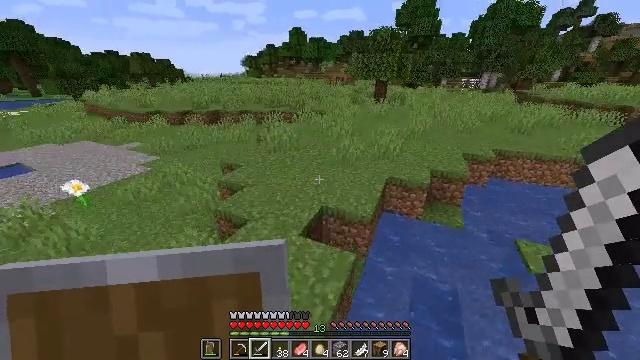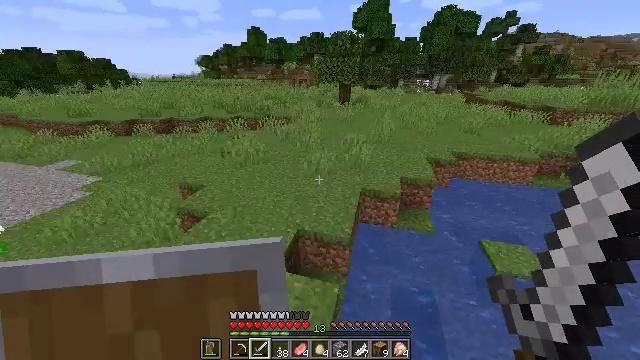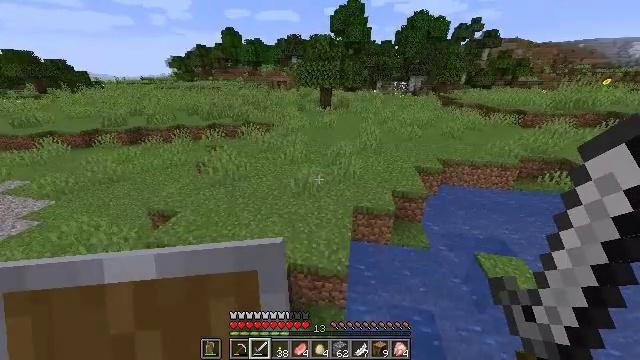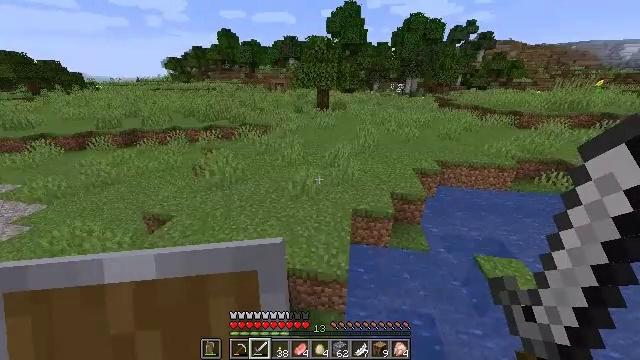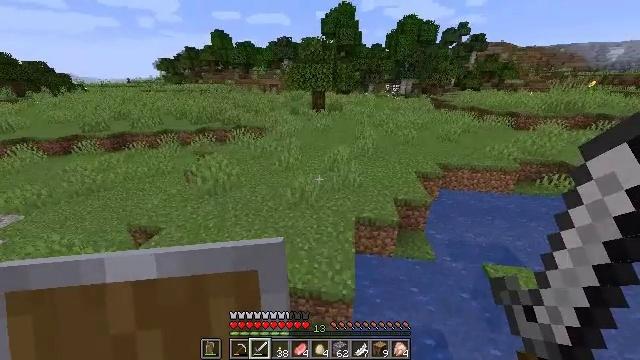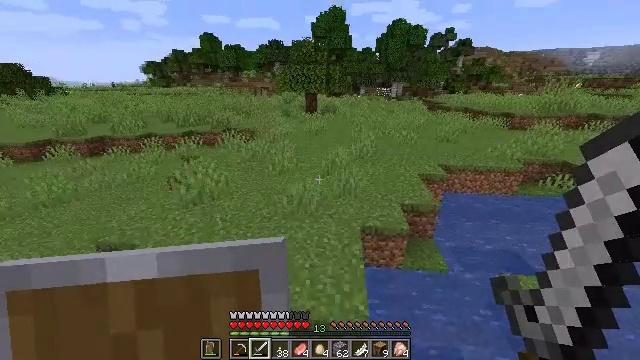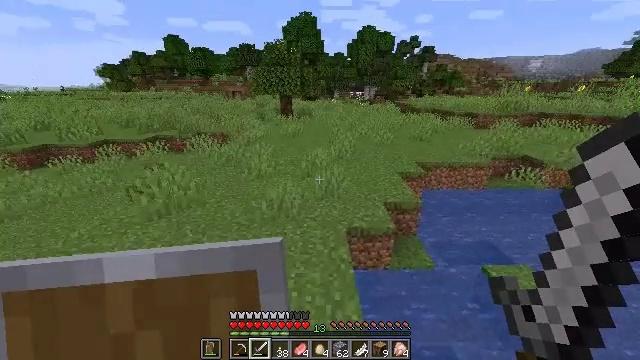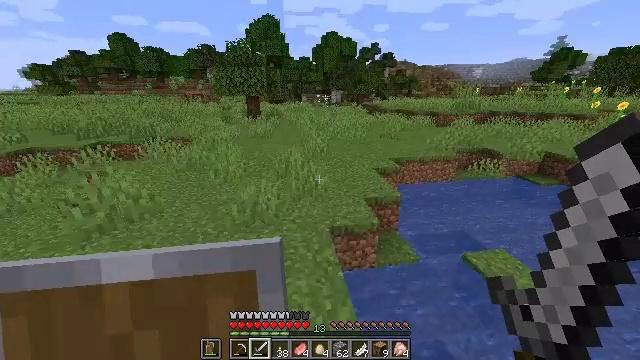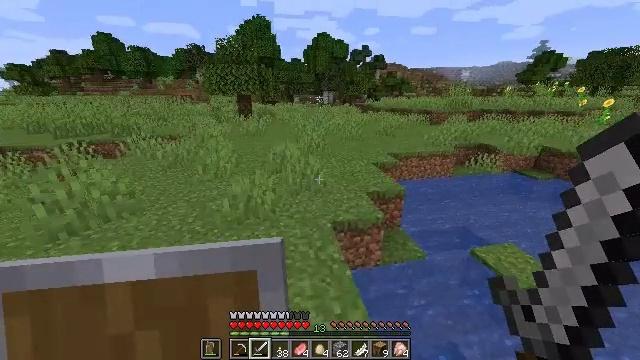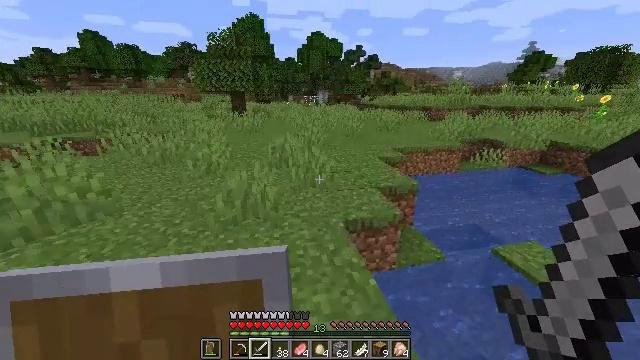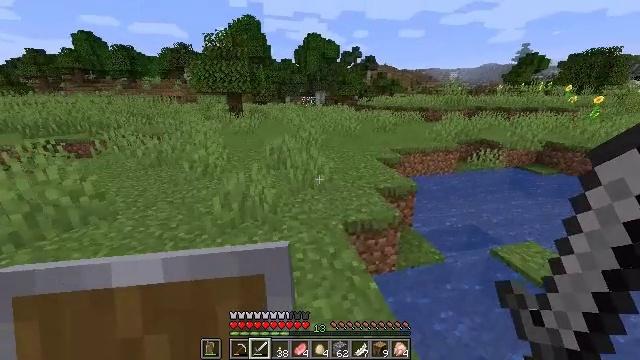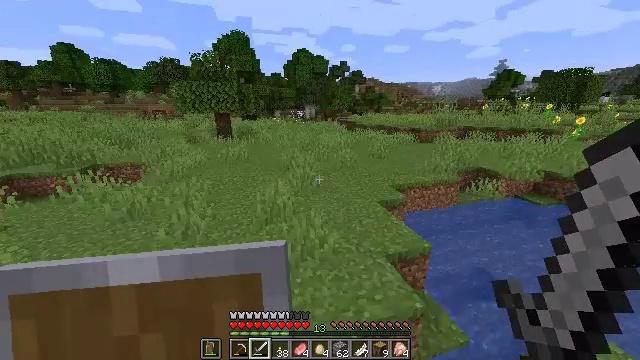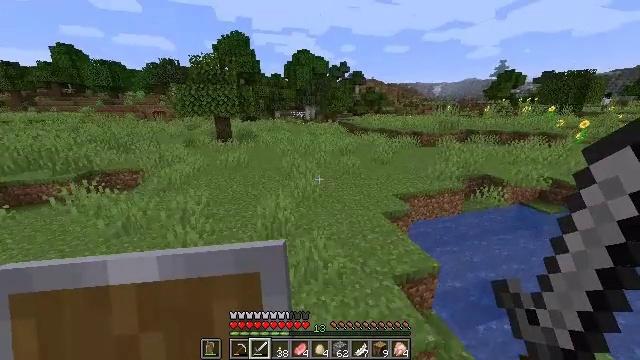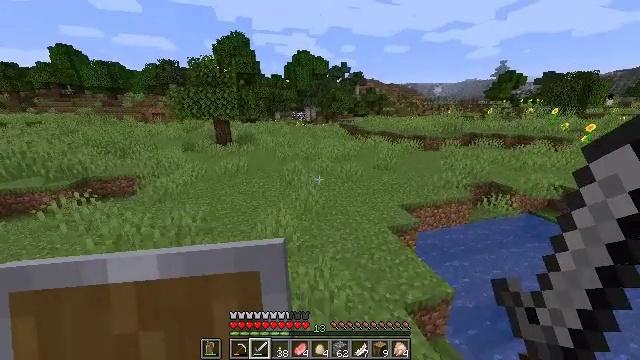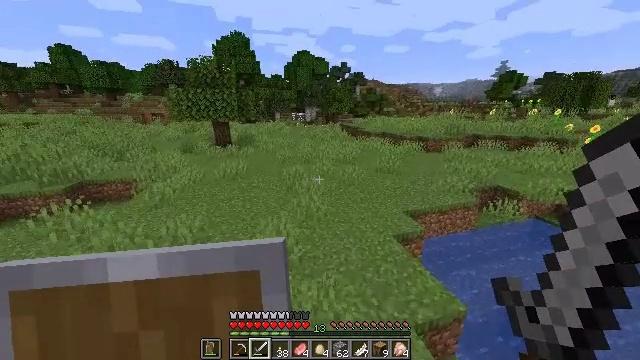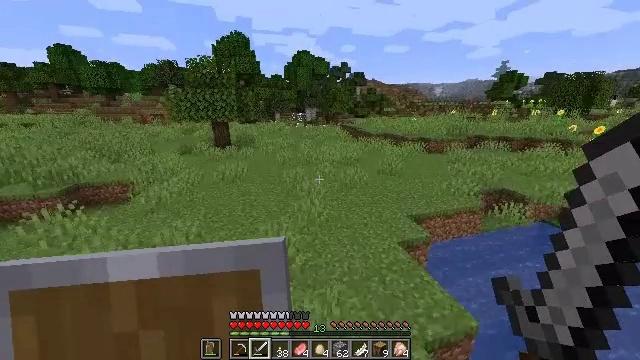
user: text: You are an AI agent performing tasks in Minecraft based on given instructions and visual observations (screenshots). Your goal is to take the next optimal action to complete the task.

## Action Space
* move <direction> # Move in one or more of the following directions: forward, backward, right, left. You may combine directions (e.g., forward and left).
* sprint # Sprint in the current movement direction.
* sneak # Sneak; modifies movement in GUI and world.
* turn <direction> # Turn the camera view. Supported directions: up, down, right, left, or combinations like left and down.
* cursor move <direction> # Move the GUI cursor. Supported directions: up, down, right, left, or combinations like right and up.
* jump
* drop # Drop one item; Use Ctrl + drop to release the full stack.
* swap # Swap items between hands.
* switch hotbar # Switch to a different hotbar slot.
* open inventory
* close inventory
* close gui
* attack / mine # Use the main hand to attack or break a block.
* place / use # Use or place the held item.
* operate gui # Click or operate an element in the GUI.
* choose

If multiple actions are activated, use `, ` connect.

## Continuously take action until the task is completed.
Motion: motion action
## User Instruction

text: Kill the chicken.
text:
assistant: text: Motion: move forward, sprint, turn right, jump
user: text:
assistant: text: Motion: move forward, sprint, turn right, jump
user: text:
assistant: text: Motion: move forward, sprint, jump
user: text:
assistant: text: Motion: move forward, sprint, turn right, jump
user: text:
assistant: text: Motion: move forward, sprint, turn right, jump
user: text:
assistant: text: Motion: move forward, sprint, turn right and up, jump
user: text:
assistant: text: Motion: move forward, sprint, turn right and up, jump
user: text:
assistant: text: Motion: move forward, sprint, turn right, jump
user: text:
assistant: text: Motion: move forward, sprint, turn right, jump
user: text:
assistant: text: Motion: move forward, sprint, jump
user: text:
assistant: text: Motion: move forward, sprint, turn right and up, jump
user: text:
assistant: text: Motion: move forward, sprint, jump
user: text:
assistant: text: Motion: move forward, sprint, jump
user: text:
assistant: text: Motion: move forward, sprint, jump
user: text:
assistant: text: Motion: move forward, sprint, jump
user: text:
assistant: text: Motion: move forward, sprint, jump
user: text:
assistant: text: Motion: move forward, sprint, jump
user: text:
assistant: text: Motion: move forward, sprint, jump
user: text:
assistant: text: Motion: move forward, sprint, jump
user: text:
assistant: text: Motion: move forward, sprint, turn right and down, jump
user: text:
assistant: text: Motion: move forward, sprint, turn right, jump
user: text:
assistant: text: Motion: move forward, sprint, turn right, jump
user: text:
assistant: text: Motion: move forward, sprint, turn right, jump
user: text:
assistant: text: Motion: move forward, sprint, jump
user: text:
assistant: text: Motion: move forward, sprint, jump
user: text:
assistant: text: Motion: move forward, sprint, turn right and up, jump
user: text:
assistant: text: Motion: move forward, sprint, turn right and up, jump
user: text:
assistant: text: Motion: move forward, sprint, turn right and up, jump
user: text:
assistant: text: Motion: move forward, sprint, jump
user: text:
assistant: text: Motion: move forward, sprint, jump